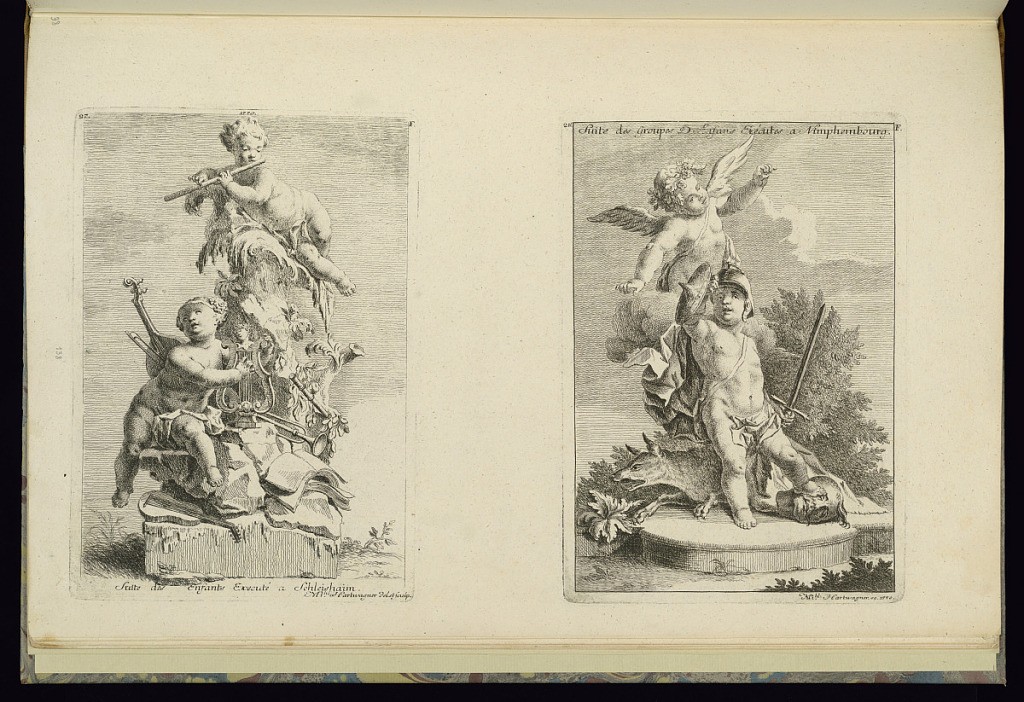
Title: Suitte des Groupes d'Enfants
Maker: Michael Hartwagner, German, d. 1775
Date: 1770
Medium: Etching and engraving on off-white laid paper
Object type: Print
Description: Right plate of sheet printed with two plates. Depicts a statue on a low pedestal with two putti and a fox. One putto has wings and is borne upon a cloud; the other has a military helmet and stands with one foot on the head of a vanquished individual with "Turkish" features. The plate is signed and numbered.